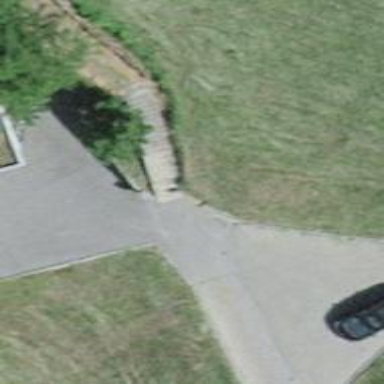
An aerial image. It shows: Road with steps.